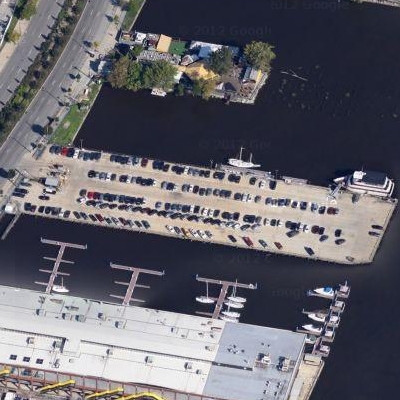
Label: gParking